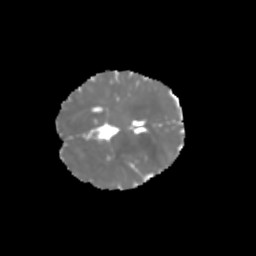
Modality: MD
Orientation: axial
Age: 6
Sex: female
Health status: healthy